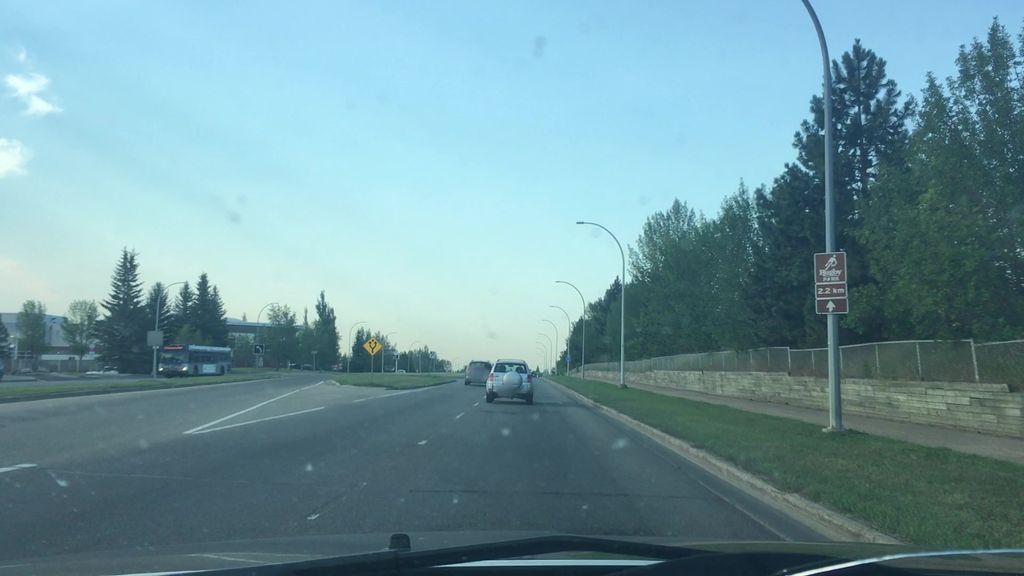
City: edmonton